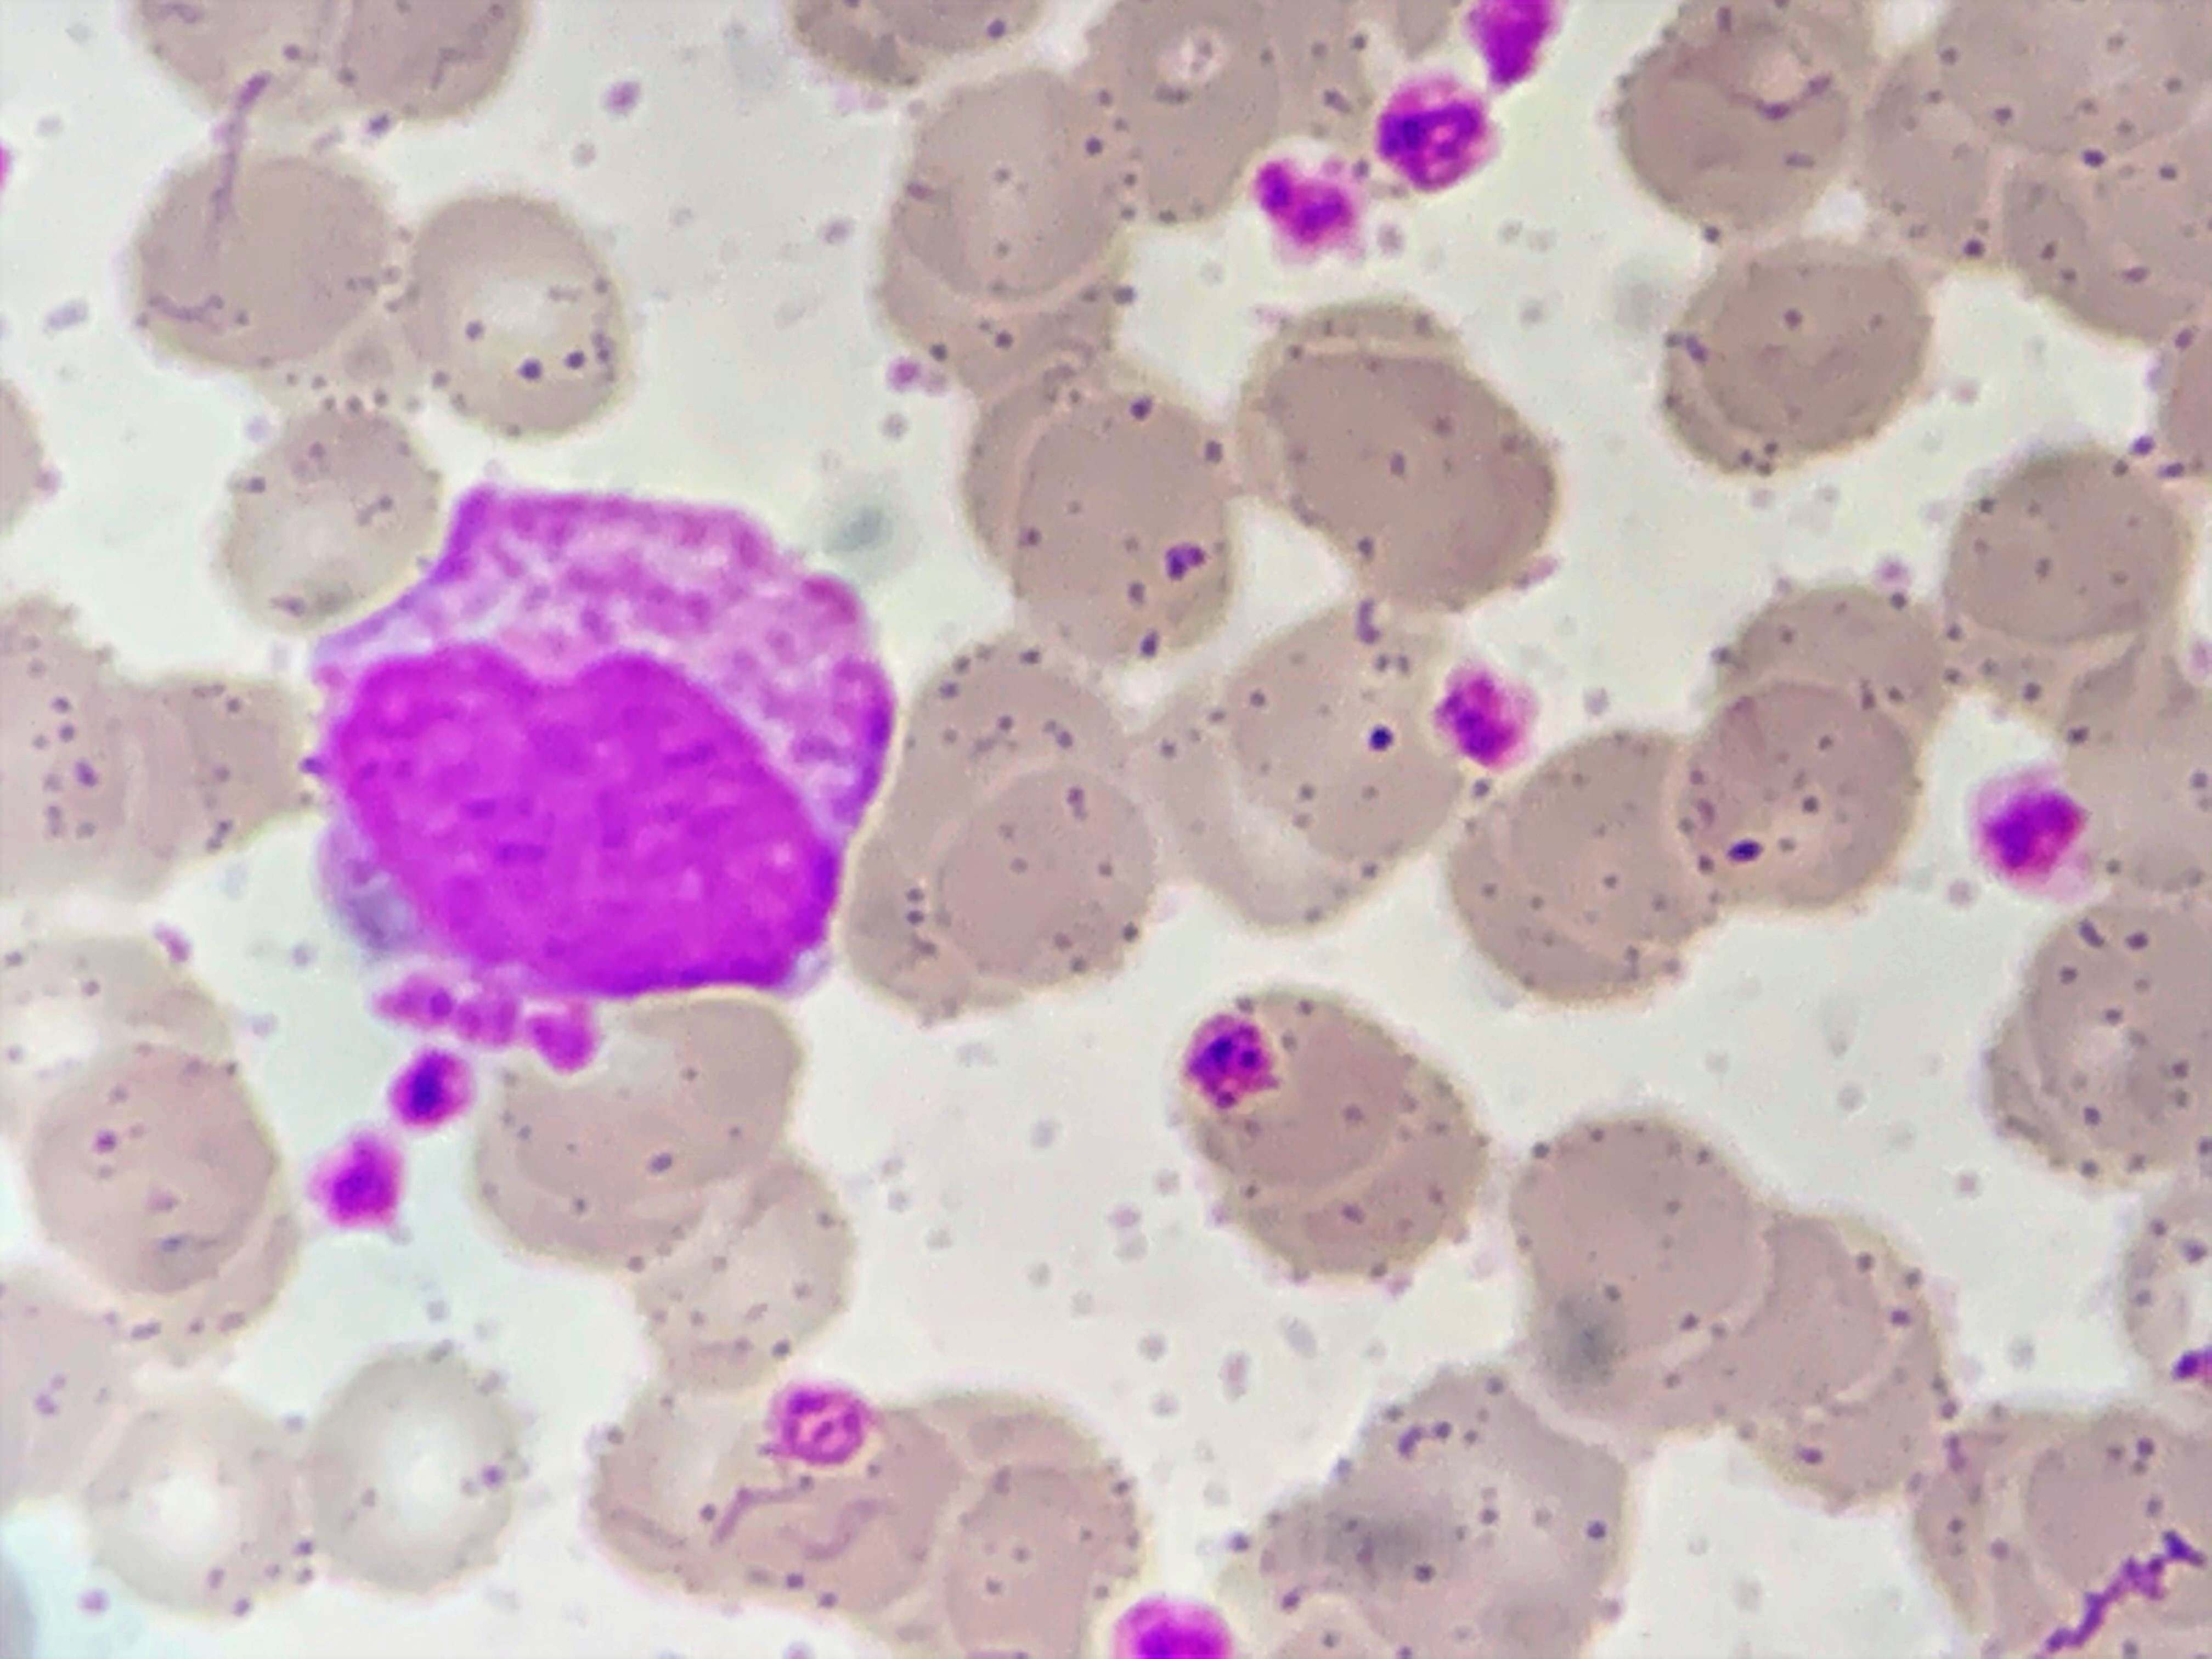
Cell type: MONOCYTES